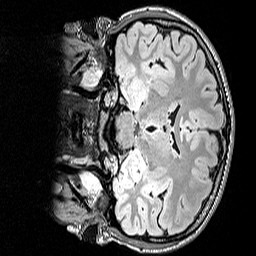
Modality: FLAIR
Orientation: coronal
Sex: male
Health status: ill
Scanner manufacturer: siemens
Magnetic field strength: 3 T
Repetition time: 5 s
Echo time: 0.388 s